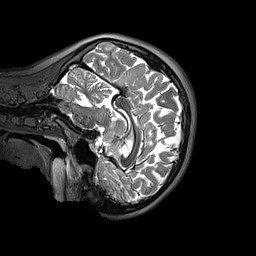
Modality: T2w
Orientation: sagittal
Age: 11
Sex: female
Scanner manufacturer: siemens
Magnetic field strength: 3 T
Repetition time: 3.2 s
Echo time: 0.408 s